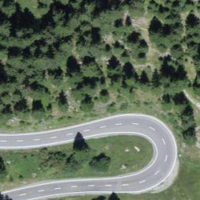
EUNIS habitat code: 47
Species observed at this site:
Omocestus viridulus
Euthystira brachyptera
Roeseliana roeselii